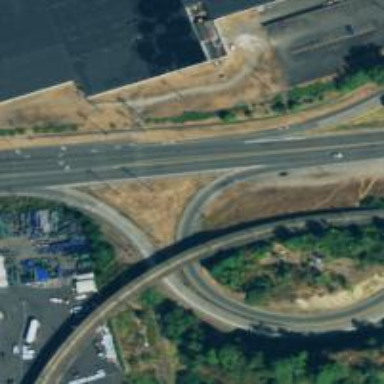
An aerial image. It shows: Trunk highway bridge.